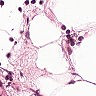
Metastatic tissue present: no